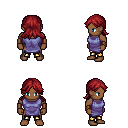
a pixel art fantasy rpg character, male body template, human, dark skin, chain tabard jacket, gold greaves, brunette loose hair, leather bracers, four views (front, back, left, right), 2x2 character sprite sheet, small pixel art, hard edges, no anti-aliasing